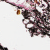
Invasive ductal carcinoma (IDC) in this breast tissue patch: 0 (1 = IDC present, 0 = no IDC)